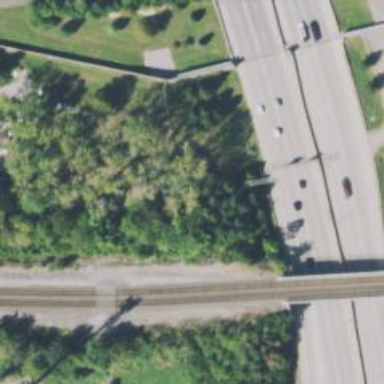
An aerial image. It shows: Abandoned railway on embankment.